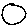
Label: circle